Current action and preconditions to check: path_clear

Your task: For each precondition in the list above, predict whether it will hold at this action.

Consider the current scene as observed from the mobile robot's camera, and analyze the predicted future states of all dynamic agents (e.g., people, animals, vehicles, or any moving entities) within the NEXT SECOND.

IMPORTANT: Only answer "very likely" if you are absolutely certain—based on strong, clear evidence—that a dynamic agent will violate the precondition in the predicted future state. Do NOT answer "very likely" for unlikely, ambiguous, or low-probability risks.

Ask yourself for each precondition: Is there a high probability, with clear and convincing evidence, that the predicted future states of any dynamic agent will interfere with the predicted future state of the currently executing action within the NEXT SECOND, causing that precondition to fail?

Assess the risk level based on these predictions. Use "likely" or "very likely" if motions create a clear risk of interference.

Use "neutral" or "improbable" if agents are nearby but their predicted paths are clearly diverging or non-conflicting.

Failure Risk Categories: "very improbable", "improbable", "neutral", "likely", "very likely"

Answer Format: Output ONLY the probability_of_failure value from these categories: "very improbable", "improbable", "neutral", "likely", "very likely"

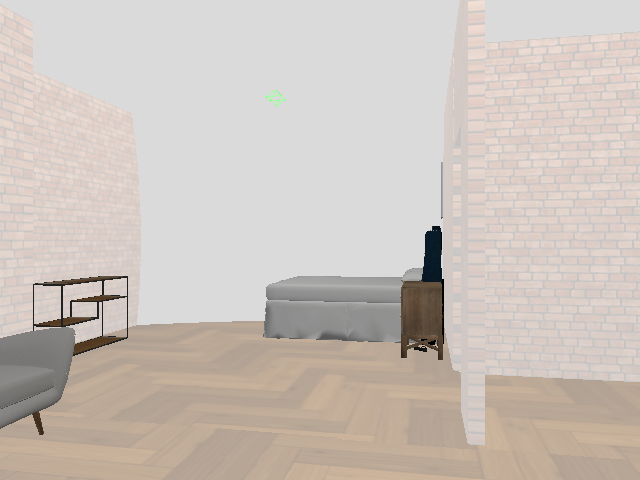

Answer: very improbable